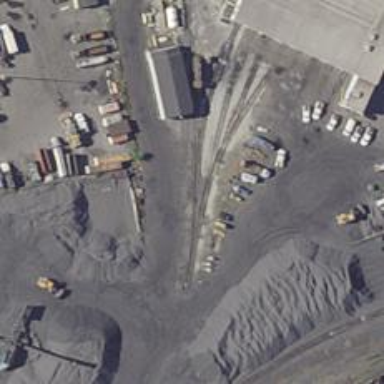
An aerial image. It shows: Railway yard.